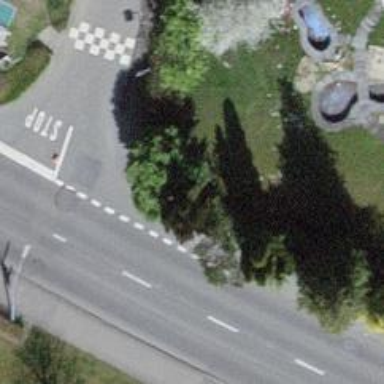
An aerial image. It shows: Kerb barrier.